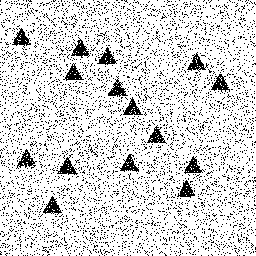
Squares: 0
Triangles: 15
Stars: 0
Total shapes: 15